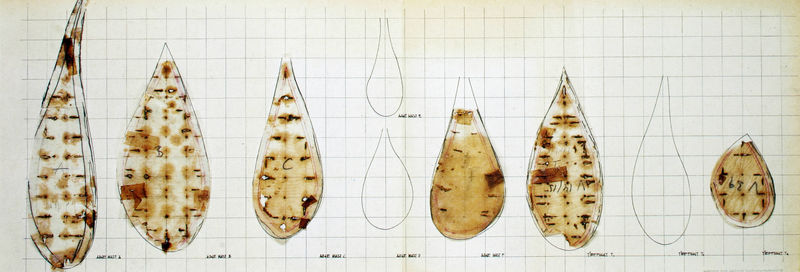
Titel: Vorläufige Entwicklung der Hoch- und Tiefpunkte am Meßmodell
Künstler: Frei Otto
Standort: Montreal
Institution: Deutscher Pavillon auf der Weltausstellung
Schlagwörter: blätter, braun, kariert, schwarz, weiss, beige, karo, blatt, schrift, buchstaben, reihe, flecken, sammlung, tropfen, tränen, notiz, vergleich, versuch, folge, matheheft, tropfenform, untersuchungen, versuchsreihe